Question: I'm very new to programming, so I'm sorry if this is a basic question that has been answered a bunch of times. I'm trying to plot a histogram that has months on the X-axis and number of sunspots on the Y-axis. To get the data I'm using stats library.
'''
x <- datasets::sunspot.month
h <- hist(x, breaks=12, col="red", xlab="Month", main="Histogram with Normal Curve")
'''
this is the code that i currently have and I'm getting some weird (probably wrong results), any advice on what I should try?
P.S. You can ignore the nominal curve I'll try to do that on my own once I get this right.

<URL>
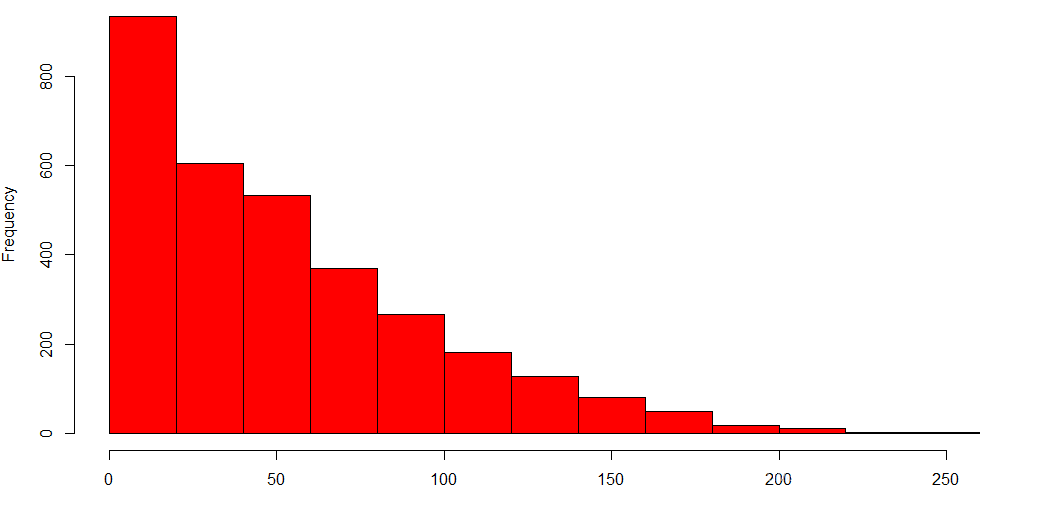
Answer: Because it's a time-series, we can extract the "time" component with the (wait for it) 'time' function :-)
'''
time(sunspot.month)
# Jan Feb Mar Apr May Jun Jul Aug Sep Oct Nov Dec
# <PHONE> <PHONE> <PHONE> <PHONE> <PHONE> <PHONE> 1750
# <PHONE> <PHONE> <PHONE> <PHONE> <PHONE> <PHONE> 1751
# <PHONE> <PHONE> <PHONE> <PHONE> <PHONE> <PHONE> 1752
# <PHONE> <PHONE> <PHONE> <PHONE> <PHONE> <PHONE> 1753
# ...
'''
If you look at the data a little more closely, the "time" values are decimal years,
'''
options(digits=9)
head(time(sunspot.month))
# [1] 1749.00000 1749.08333 1749.16667 1749.25000 1749.33333 1749.41667
'''
We can extract the "month only" from this by using a modulus of 1 ('%% 1'), which will give us a 0-based array. From there, we can 'table' it to get the counts of each month, and then @user438383 suggested, present a bar plot.
Also, for labeling the months, we can use the 'base::month.abb' constant.
'''
barplot(table(as.integer(1+12*(time(sunspot.month) %% 1))),
names.arg=month.abb)
'''
<URL>